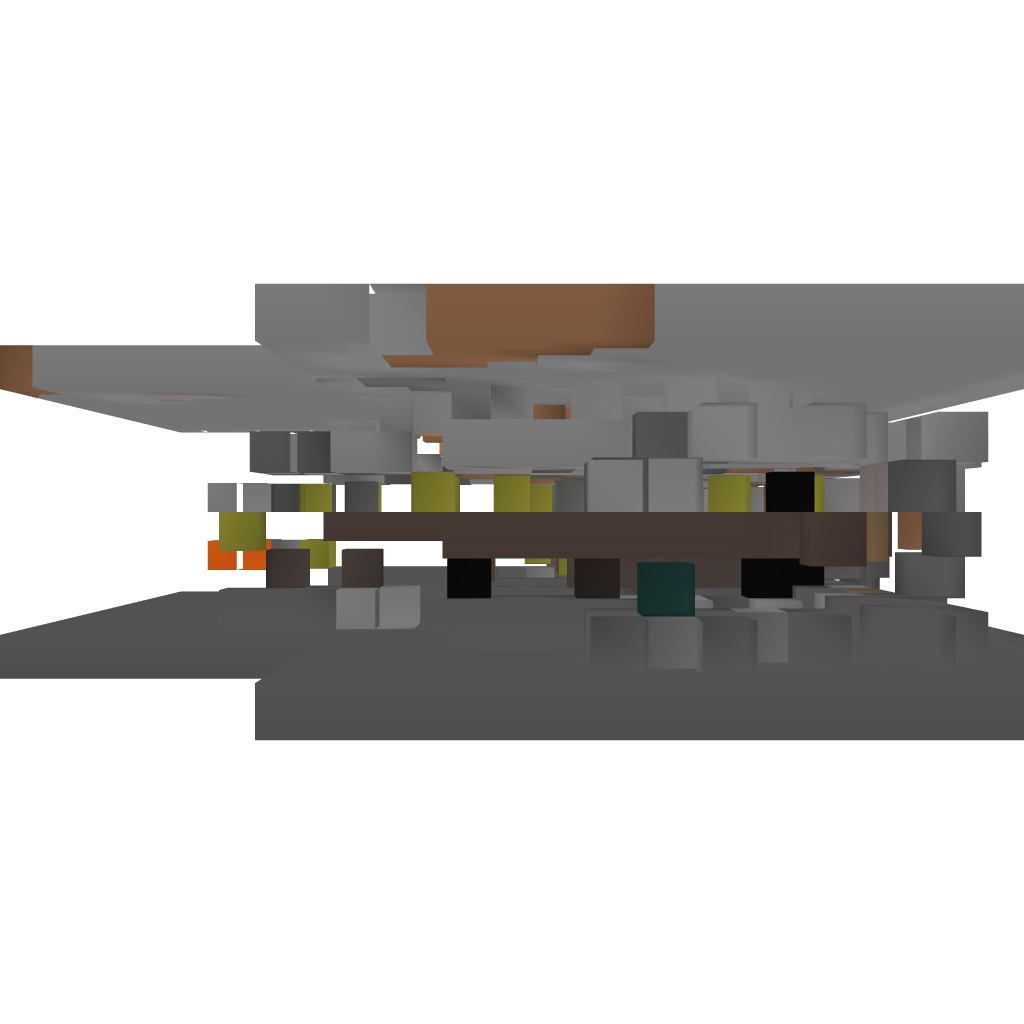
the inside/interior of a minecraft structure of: Underground Factions Tutorial